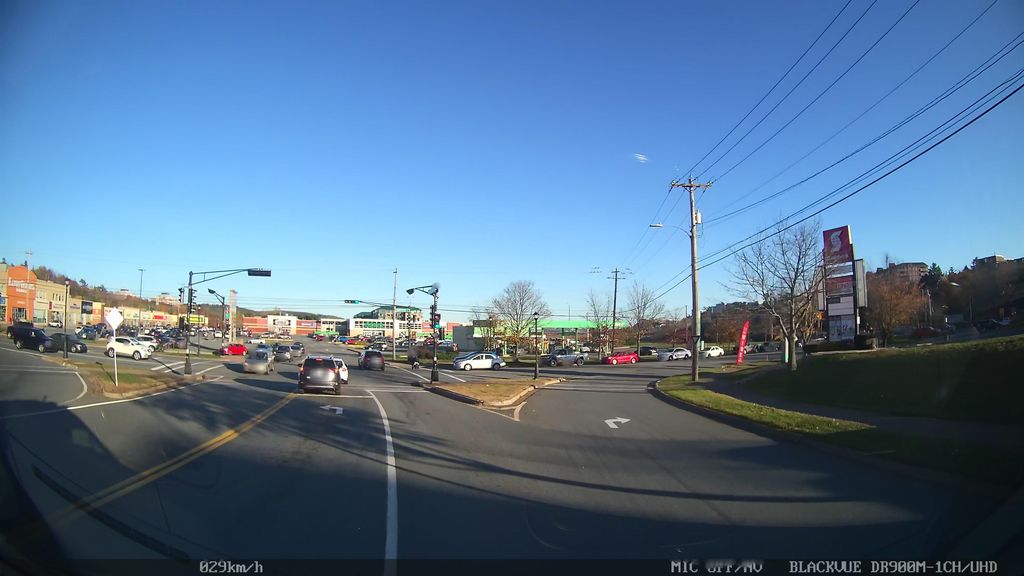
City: halifax